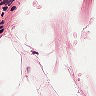
Metastatic tissue present: no